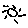
Label: sun